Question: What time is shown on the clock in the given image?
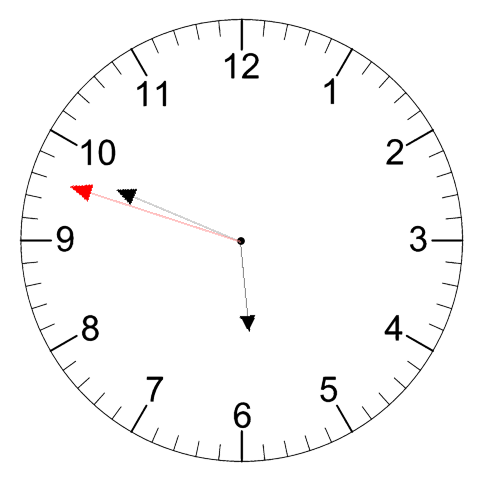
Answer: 05:48:48